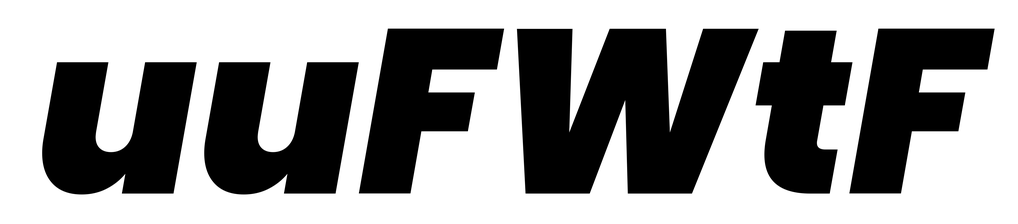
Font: Poppins-BlackItalic